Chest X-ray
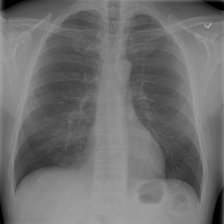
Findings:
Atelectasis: negative
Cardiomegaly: negative
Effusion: negative
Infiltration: positive
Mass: negative
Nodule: negative
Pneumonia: negative
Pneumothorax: negative
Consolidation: negative
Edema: negative
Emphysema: negative
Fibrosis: negative
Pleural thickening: negative
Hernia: negative